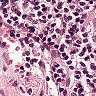
Metastatic tissue present: no